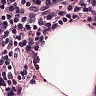
Metastatic tissue present: no